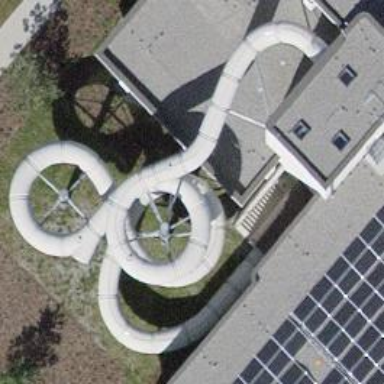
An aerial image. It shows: Water slide attraction.